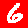
Digit: 6